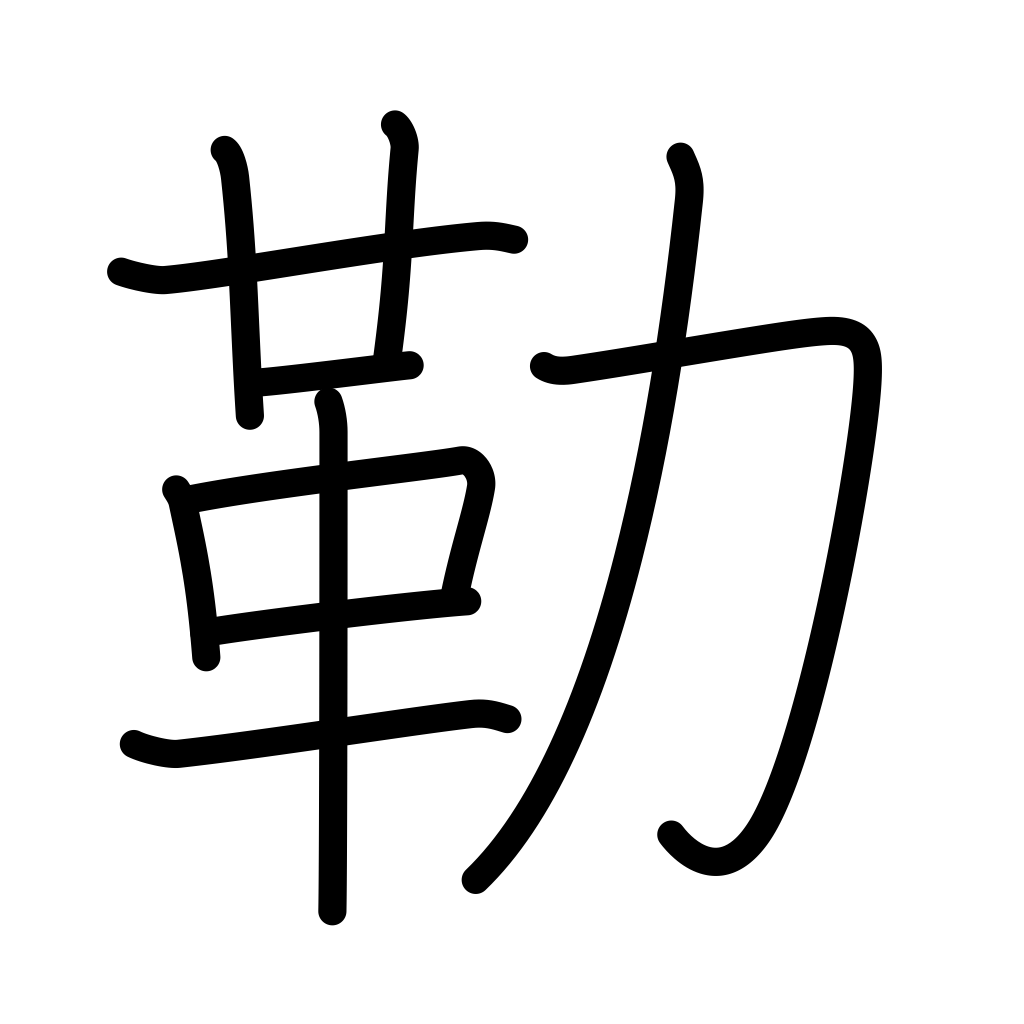
Meaning: halter and bit